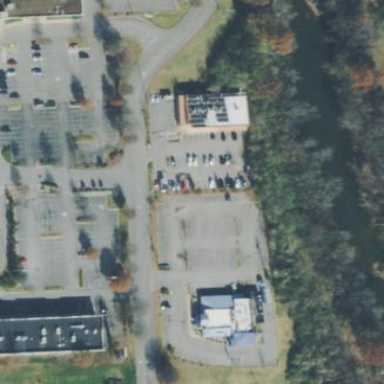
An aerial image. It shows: Parking area.